Question: I'm running a lottery syndicate and want to automate our system to check for the lottery numbers (UK National Lottery)
The url I am getting is: <URL>
and I am using
'''
<?php
$html = file_get_contents("https://www.national-lottery.co.uk/player/p/results/lotto.ftl");
?>
'''
I would like to be able to grab this area of the page, namely the numbers:

The problem is, there is a lot of content on that page and I don't know the first step I would take to break it all down.
Does anyone know a way to do this in PHP or jQuery?
Thanks
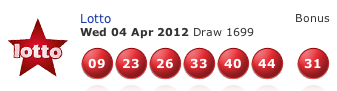
Answer: what about an existing rss feed <URL>